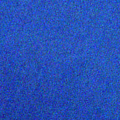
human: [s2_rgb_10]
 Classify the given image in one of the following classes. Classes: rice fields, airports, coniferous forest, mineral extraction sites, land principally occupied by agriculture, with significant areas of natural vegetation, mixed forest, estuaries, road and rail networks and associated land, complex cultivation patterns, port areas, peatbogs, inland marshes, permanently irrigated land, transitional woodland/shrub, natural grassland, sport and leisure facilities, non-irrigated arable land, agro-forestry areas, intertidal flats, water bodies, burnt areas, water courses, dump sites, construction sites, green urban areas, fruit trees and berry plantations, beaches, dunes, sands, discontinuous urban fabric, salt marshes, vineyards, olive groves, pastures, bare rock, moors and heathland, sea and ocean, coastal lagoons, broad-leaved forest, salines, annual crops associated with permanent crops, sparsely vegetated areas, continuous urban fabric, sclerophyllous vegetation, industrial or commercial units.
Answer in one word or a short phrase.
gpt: water bodies